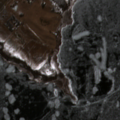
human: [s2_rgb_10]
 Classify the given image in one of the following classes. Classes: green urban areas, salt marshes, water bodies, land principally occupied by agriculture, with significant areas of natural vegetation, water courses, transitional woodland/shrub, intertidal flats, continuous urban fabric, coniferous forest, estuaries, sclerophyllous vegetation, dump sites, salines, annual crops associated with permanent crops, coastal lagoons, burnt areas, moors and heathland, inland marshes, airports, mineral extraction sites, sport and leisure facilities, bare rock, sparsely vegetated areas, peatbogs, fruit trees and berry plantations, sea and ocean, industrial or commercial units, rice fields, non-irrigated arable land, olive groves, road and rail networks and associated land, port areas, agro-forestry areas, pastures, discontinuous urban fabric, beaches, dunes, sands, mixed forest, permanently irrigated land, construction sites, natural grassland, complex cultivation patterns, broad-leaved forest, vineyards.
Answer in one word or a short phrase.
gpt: complex cultivation patterns, broad-leaved forest, water bodies